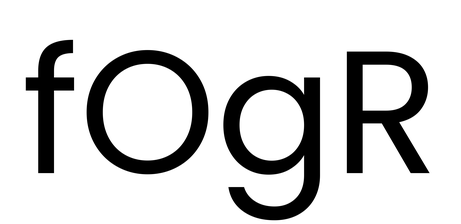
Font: Poppins-Regular